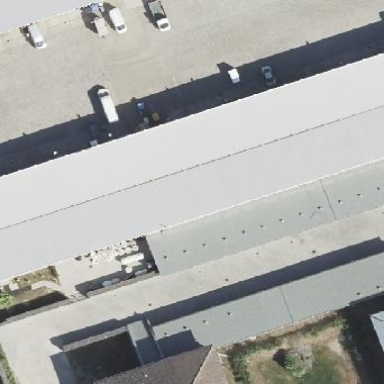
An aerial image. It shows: Building used as car repair shop.